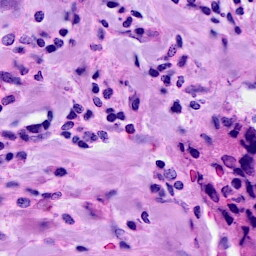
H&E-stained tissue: Breast